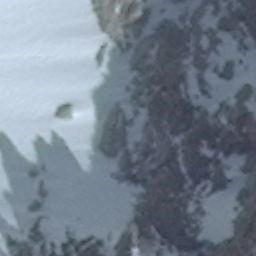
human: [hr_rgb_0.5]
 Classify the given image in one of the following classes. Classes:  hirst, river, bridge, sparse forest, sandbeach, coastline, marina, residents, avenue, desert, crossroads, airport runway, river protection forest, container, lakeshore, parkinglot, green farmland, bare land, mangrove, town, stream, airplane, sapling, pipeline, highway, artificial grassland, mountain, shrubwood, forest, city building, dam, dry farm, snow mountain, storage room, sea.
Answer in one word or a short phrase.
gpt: snow mountain